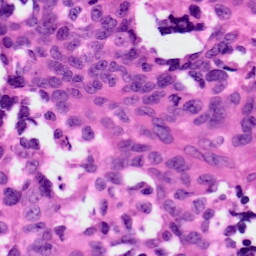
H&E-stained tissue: Ovarian